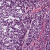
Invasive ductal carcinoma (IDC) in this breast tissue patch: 1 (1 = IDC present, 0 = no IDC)